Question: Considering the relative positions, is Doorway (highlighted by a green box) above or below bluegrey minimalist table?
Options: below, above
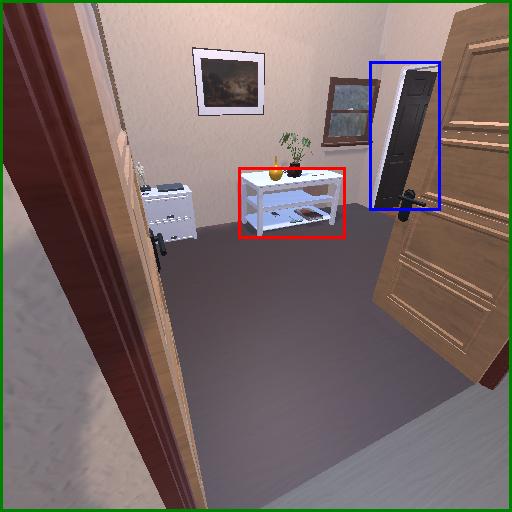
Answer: below